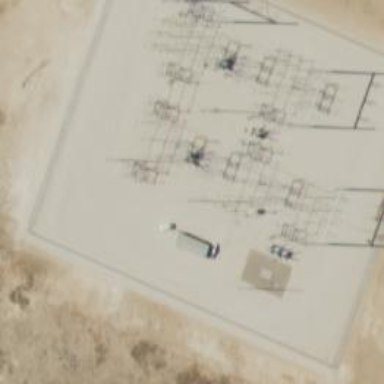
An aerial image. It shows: Switch used for power control.